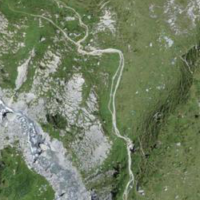
EUNIS habitat code: 26
Species observed at this site:
Ajuga pyramidalis